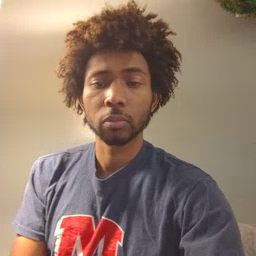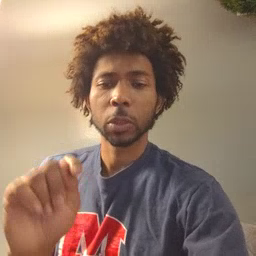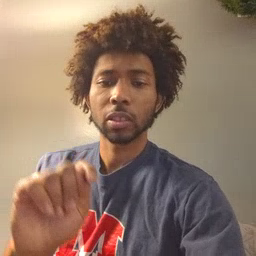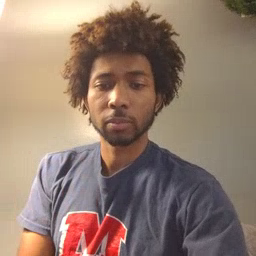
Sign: potty